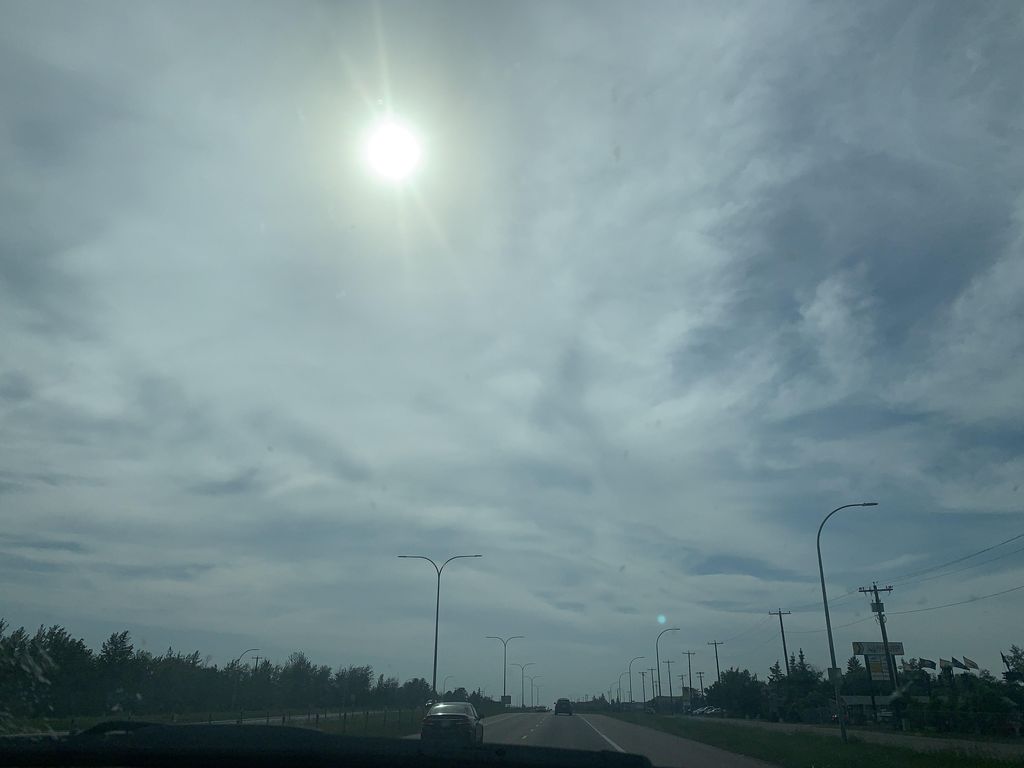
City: edmonton